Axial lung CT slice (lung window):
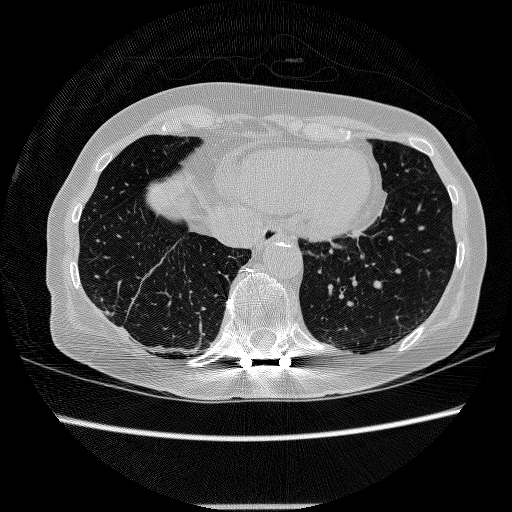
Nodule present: no